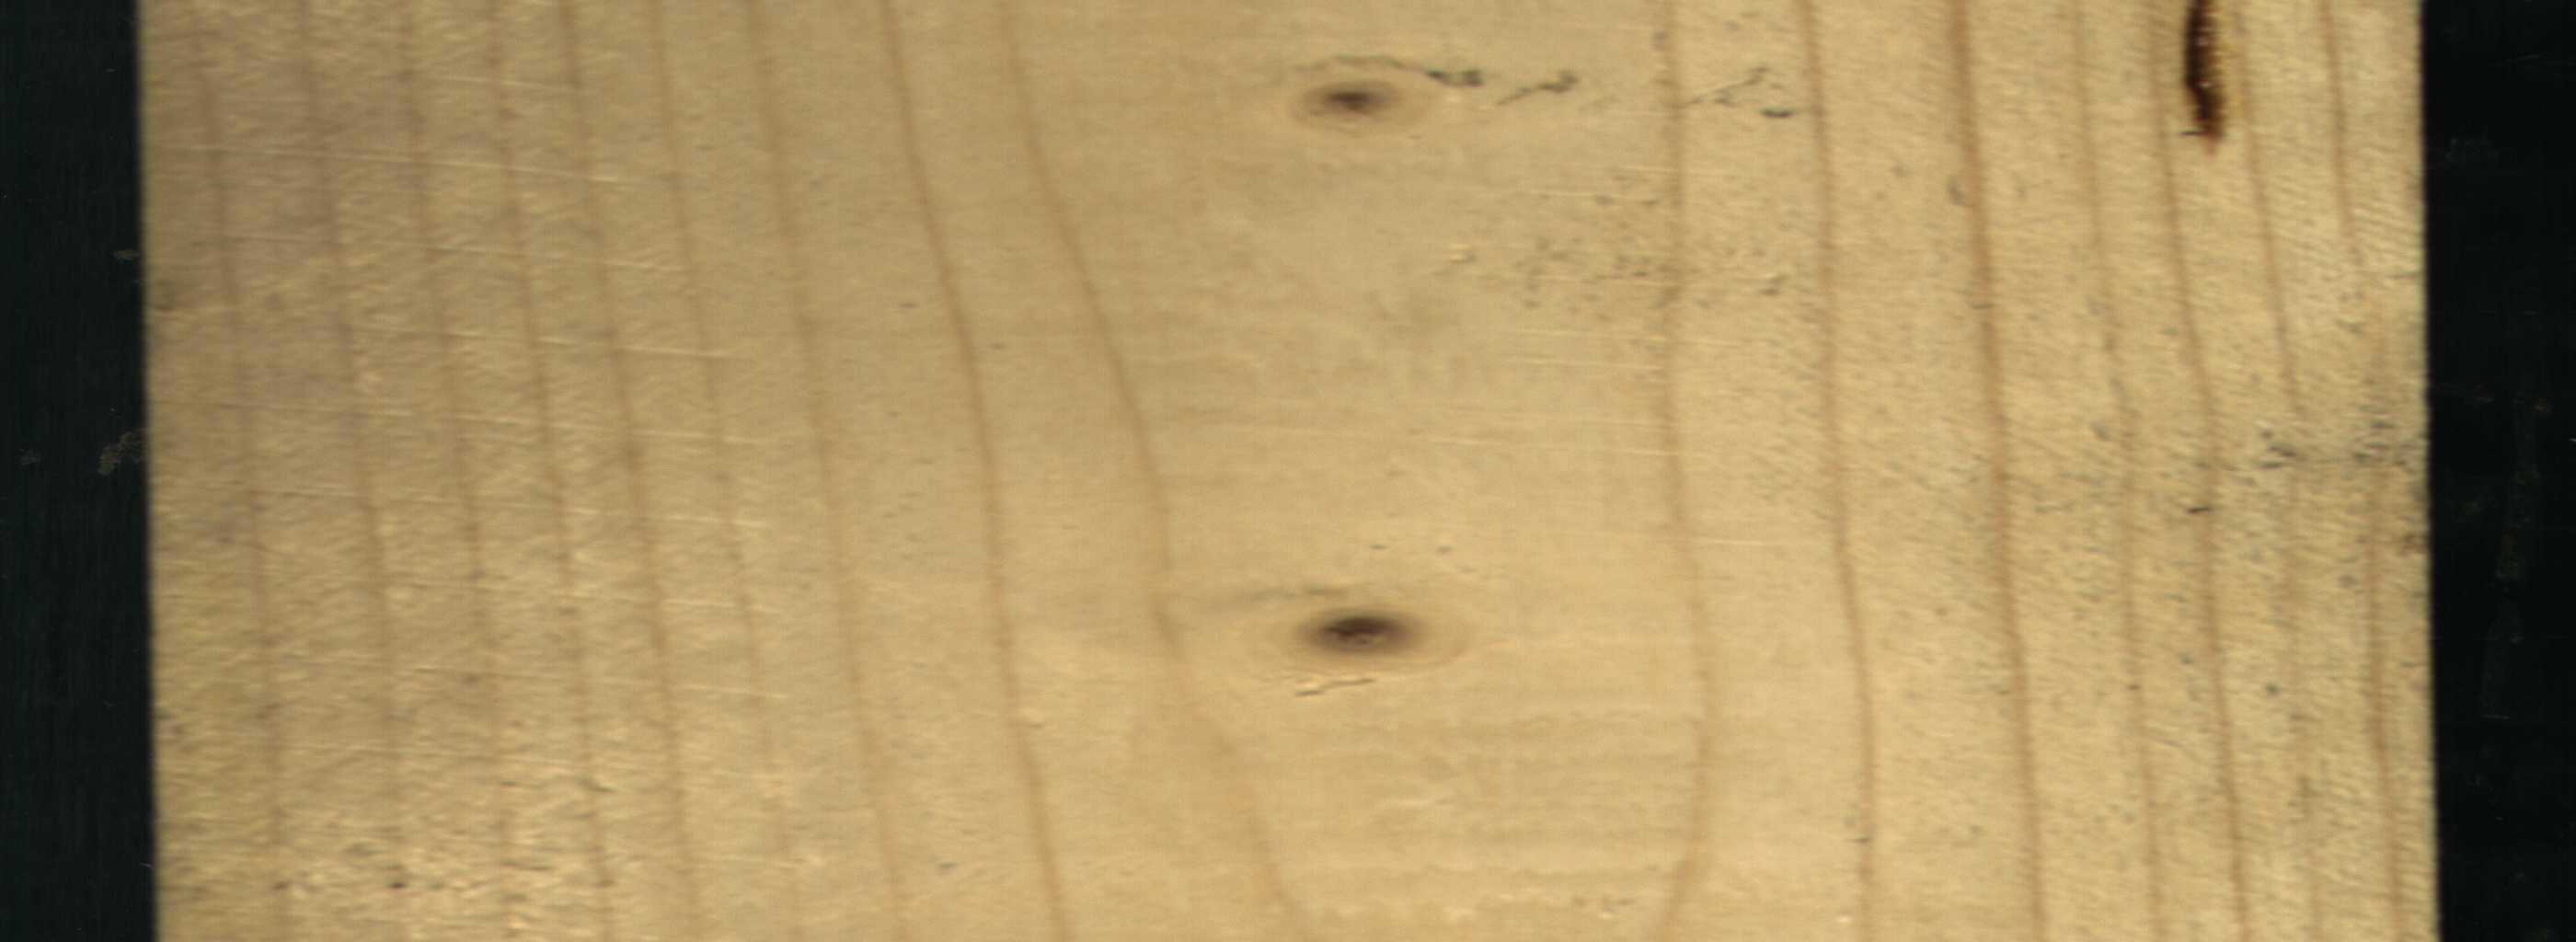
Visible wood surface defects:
resin
Live_Knot
Live_Knot